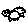
Label: bird